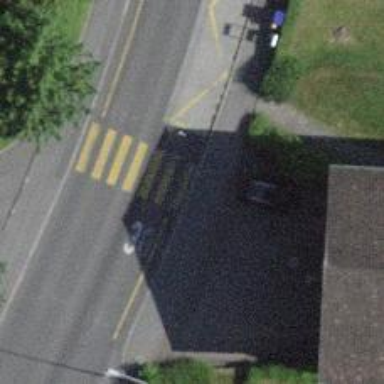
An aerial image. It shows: Kerb serving as barrier.